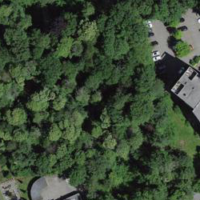
EUNIS habitat code: 53
Species observed at this site:
Lamium galeobdolon
Circaea lutetiana
Fagus sylvatica